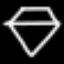
Label: diamond